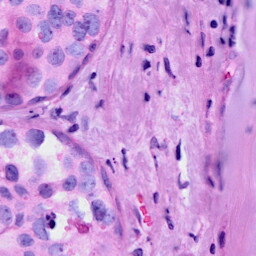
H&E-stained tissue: Breast